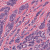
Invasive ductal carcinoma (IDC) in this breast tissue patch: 1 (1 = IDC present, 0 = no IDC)